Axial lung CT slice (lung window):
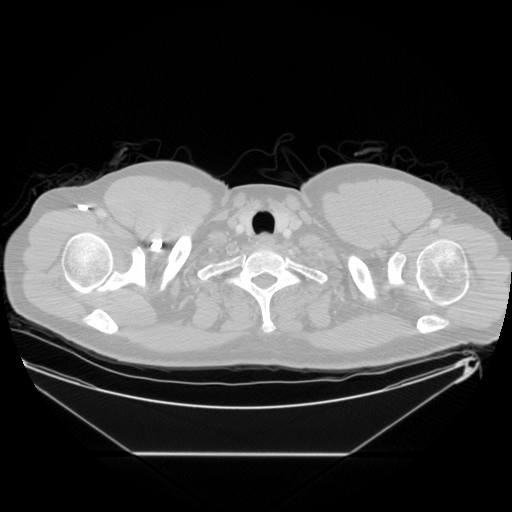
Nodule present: no